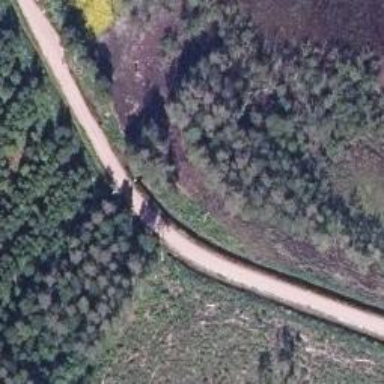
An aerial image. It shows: Unclassified road.